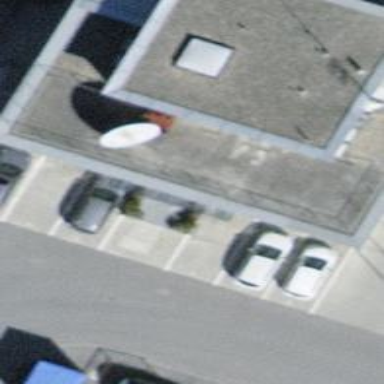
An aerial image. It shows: Commercial building.